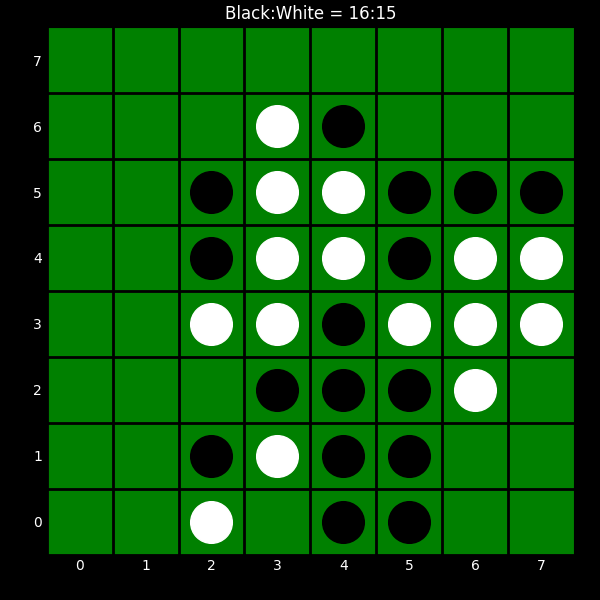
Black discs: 16
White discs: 15